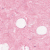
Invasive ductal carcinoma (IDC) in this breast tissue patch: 0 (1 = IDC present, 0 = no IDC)